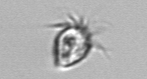
Label: Ciliophora